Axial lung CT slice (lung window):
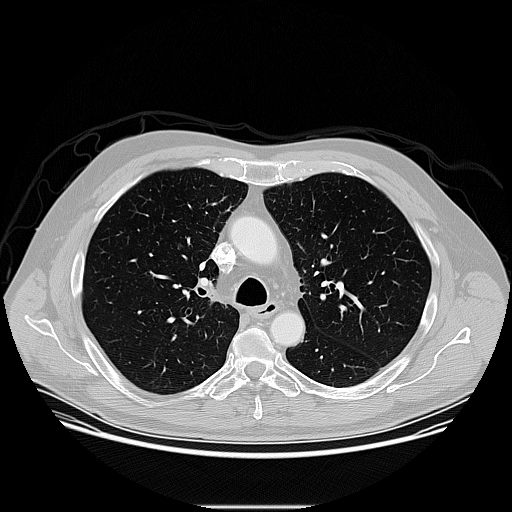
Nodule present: no